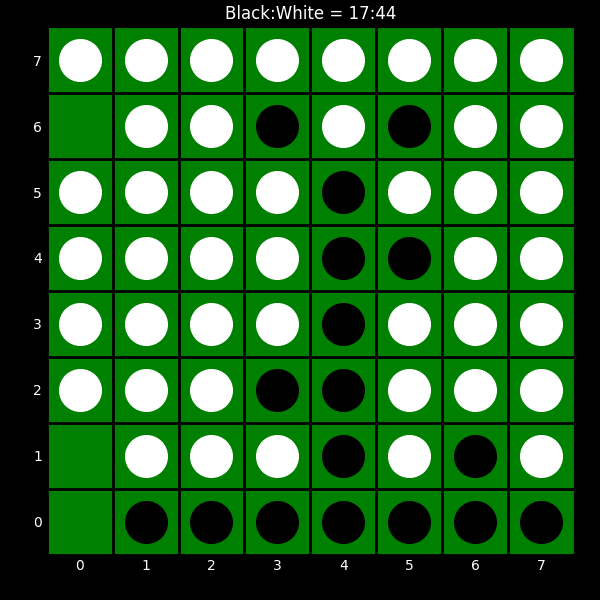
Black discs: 17
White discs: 44